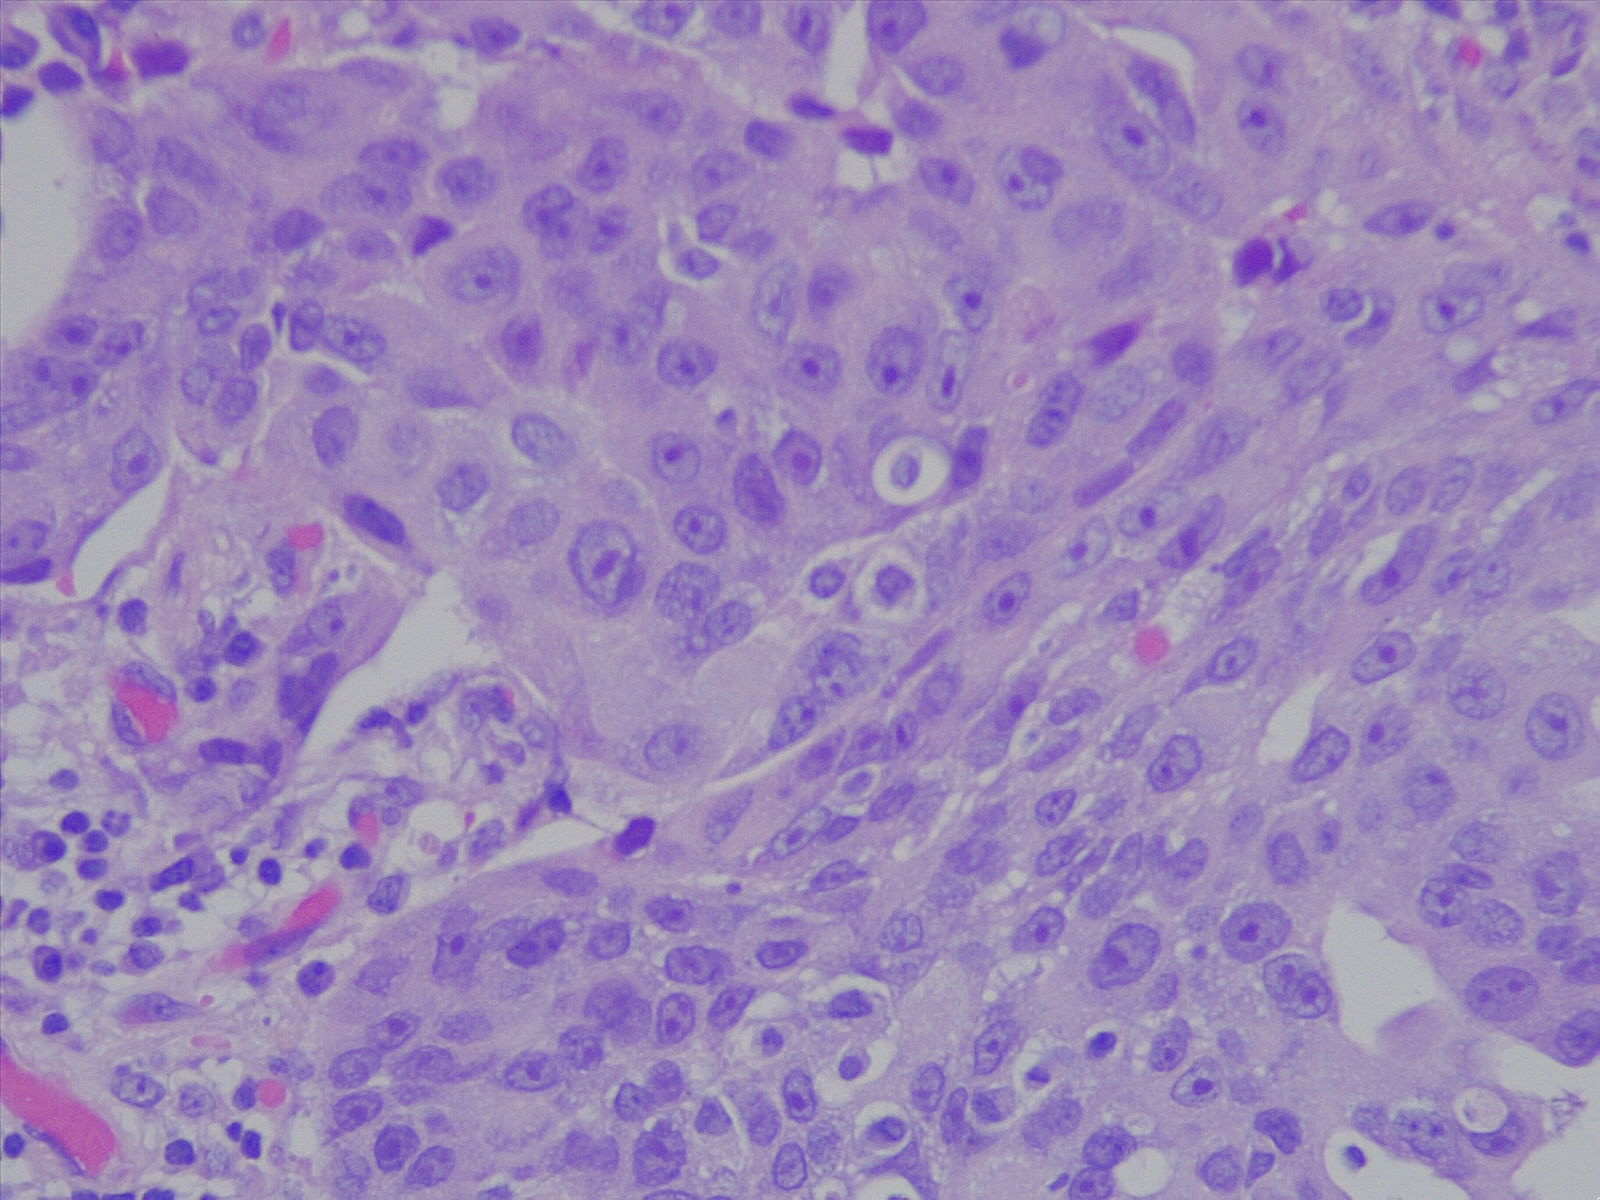
Label: lung adenocarcinoma, moderately differentiated